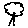
Label: tree